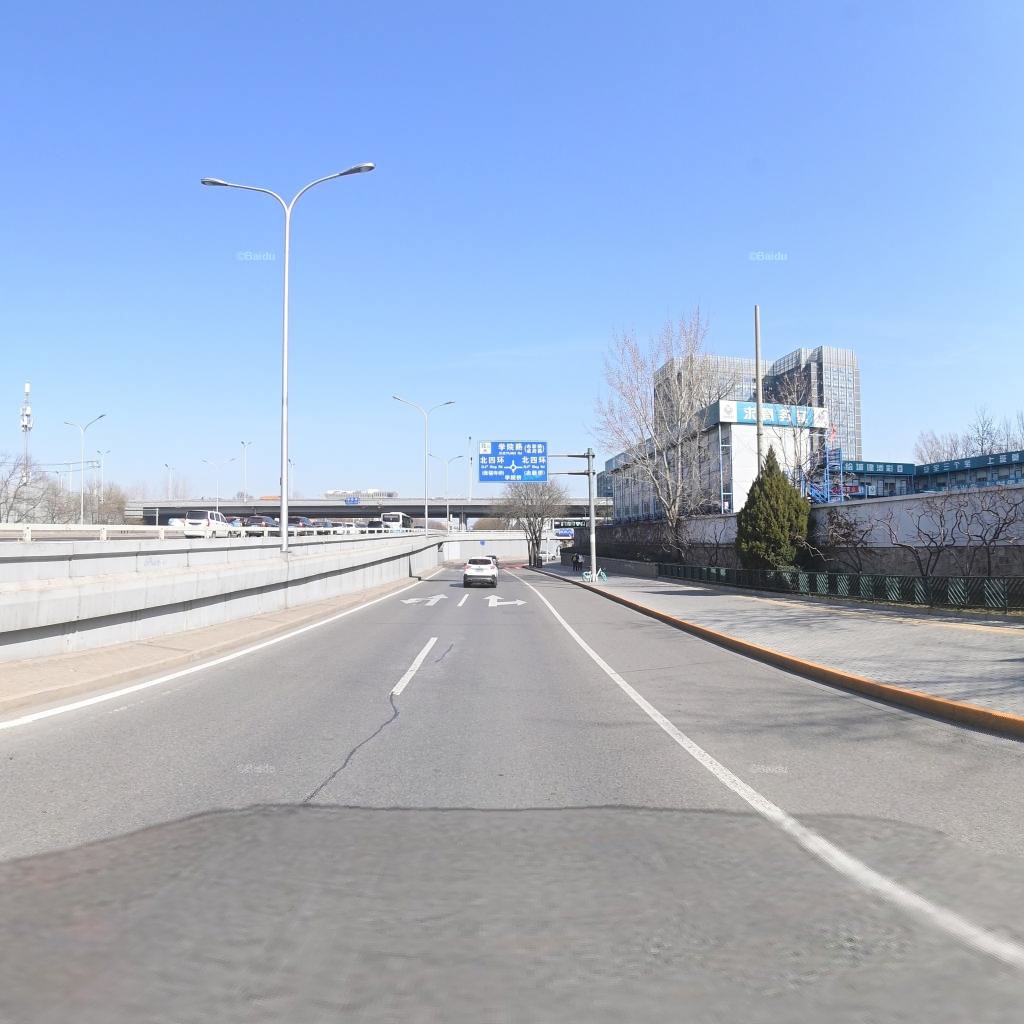
Region: Haidian
Road damage annotations: longitudinal patch, longitudinal patch, transverse patch